Field crop: tomato
Growth stage: 1
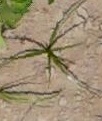
Species: cyperus